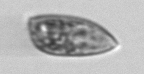
Label: Prorocentrum_dentatum